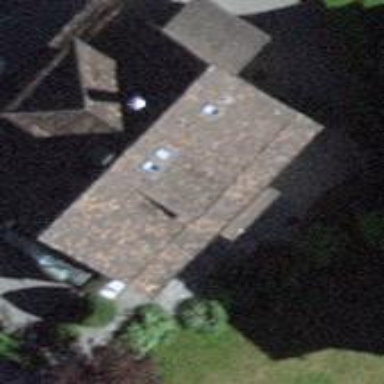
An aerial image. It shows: Detached building with gabled roof.